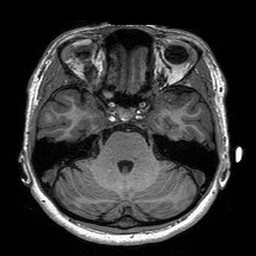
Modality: T1w
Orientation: coronal
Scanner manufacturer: siemens
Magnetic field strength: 3 T
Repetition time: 2.3 s
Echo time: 0.00298 s